Question: I have a table like the following:
'''
point_path_id line_path_id season_id gps_time heading roll pitch geometry
1 ___ ___ ___ ___ ___ ___ PostGISGeom
2 ___ ___ ___ ___ ___ ___ PostGISGeom
3 ___ ___ ___ ___ ___ ___ PostGISGeom
4 ___ ___ ___ ___ ___ ___ PostGISGeom
5 ___ ___ ___ ___ ___ ___ PostGISGeom
'''
I also, in PHP, have the list of ID's I want to update and values for line_path_id and season_id. I also have arrays for gps_time,heading,roll,pitch.
I have the following SQL statement (echo from PHP)
'''
UPDATE greenland.point_paths
SET
line_path_id=1,
season_id=2,
gps_time=unnest(array[<PHONE>.0031,<PHONE>.0081,<PHONE>.0081,<PHONE>.0081,<PHONE>.0081]::double precision[]),
heading=unnest(array[-2.<PHONE>,-2.<PHONE>,-2.<PHONE>,-2.08202,-2.<PHONE>]::double precision[]),
roll=unnest(array[-0.007395,-0.007395,-<PHONE>,-<PHONE>,-<PHONE>]::double precision[]),
pitch=unnest(array[-<PHONE>,-<PHONE>,-<PHONE>,-0.024582,-<PHONE>]::double precision[])
WHERE point_path_id IN (1,2,3,4,5);
'''
This is inserting, but not correctly. The first value of the arrays is inserted for all 5 id's in point_path_id. I get the following in the table:

This unnesting works fine in many other statements, but I cannot seem to get it to work correctly in this form. Where is my mistake?
HERE IS SOME BACKGROUND ON WHAT IS HAPPENING BEFORE THIS:
A JSON string of data is sent via URLEAD(MATLAB) and decoded/inserted into many tables via PHP.
A PostGIS linestring GEOM is inserted and it's ID returned (line_path_id)
A Season is inserted and it's ID returned (season_id)
Then the linestring is dumped into points in the table described above and the serial point_path_id auto-generated and returned.
Then the data associated with each point needs to be inserted (this is what i'm trying to do)
I have the line_path_id, season_id, a gps_time/heading/roll/pitch for each point. The time/heading/roll/pitch are in arrays the length of the number of points.
There can be 100,000+ points, but lets test with say 5.
After the points are dumped there is a table shown again here:
'''
point_path_id line_path_id season_id gps_time heading roll pitch geometry
1 ___ ___ ___ ___ ___ ___ PostGISGeom
2 ___ ___ ___ ___ ___ ___ PostGISGeom
3 ___ ___ ___ ___ ___ ___ PostGISGeom
4 ___ ___ ___ ___ ___ ___ PostGISGeom
5 ___ ___ ___ ___ ___ ___ PostGISGeom
'''
I also have two variables:
$line_path_id = #
$season_id = #
And 4 arrays
$gps_time = [#,#,#,#,#];
heading...
roll...
pitch...
I need to insert the associated values for each point geometry. This is the goal.
Hope this helps find a best solution.
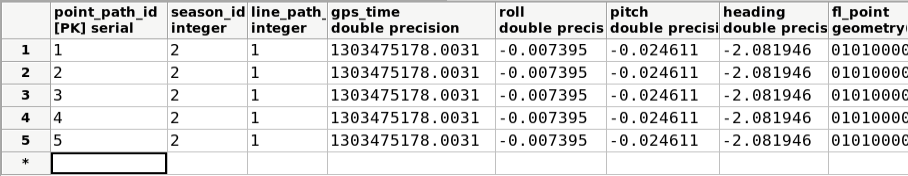
Answer: unnest() is a set returning function. Your problem is that the each SET assignment in the UPDATE statement is looking for a single value to assign to the field of each row found by the WHERE clause. The UPDATE does not know that you intend the first array value to go to the row with point_path_id=1 and so on.
For small arrays, you could rewrite your query as:
'''
UPDATE greenland.point_paths
SET line_path_id=1,
season_id=2,
gps_time=(array[<PHONE>.0031,<PHONE>.0081,<PHONE>.0081,<PHONE>.0081,<PHONE>.0081])[point_path_id]::double precision[],
heading=(array[-2.<PHONE>,-2.<PHONE>,-2.<PHONE>,-2.08202,-2.<PHONE>])[point_path_id]::double precision[],
roll=(array[-0.007395,-0.007395,-<PHONE>,-<PHONE>,-<PHONE>])[point_path_id]::double precision[],
pitch=(array[-<PHONE>,-<PHONE>,-<PHONE>,-0.024582,-<PHONE>])[point_path_id]::double precision[]
WHERE point_path_id IN (1,2,3,4,5);
'''
Though that is relying on point_path_id matching the array indices.
You probably need a different approach to getting this data into the system. If you are expecting to be updating 100,000 rows at a time in this table, perhaps you should do a bulk upload of the data with COPY into a staging table that has point_path_id, season_id, line_path, gps_time, roll, pitch, heading each as a single value per row. Then you could do:
'''
UPDATE greenland.points_path pp
SET season_id=s.season_id,
line_path=s.line_path,
gps_time=s.gps_time,
roll=s.roll,
pitch=s.pitch,
heading=s.heading
FROM staging s
WHERE pp.point_path_id=s.point_path_id
'''